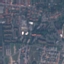
Land use / land cover: Residential